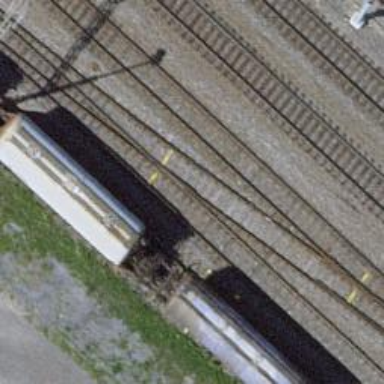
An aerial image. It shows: Single railway track with electrification through contact line.